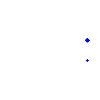
Particle: proton